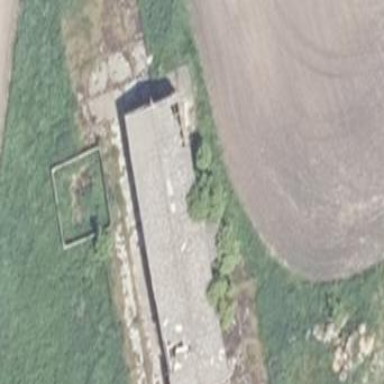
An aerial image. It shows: Farm auxiliary building.